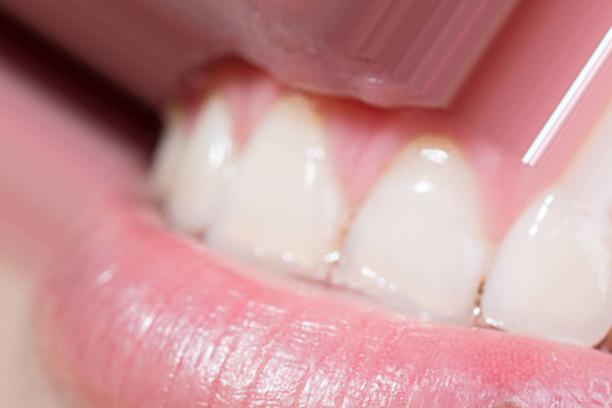
Condition: Mouth Ulcer